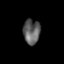
Tissue: prostate
Cell type: T cells
Senescence score: 0.1988
Nuclear area (px): 407
Mean DAPI intensity: 94.966